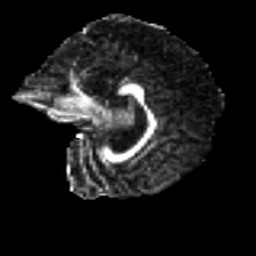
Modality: FA
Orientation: sagittal
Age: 55
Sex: female
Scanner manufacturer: ge
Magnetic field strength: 3 T
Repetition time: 7.8 s
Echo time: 0.0606 s